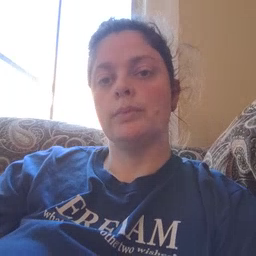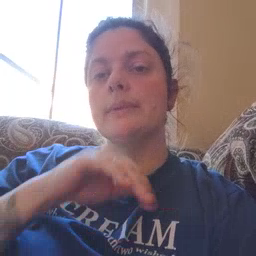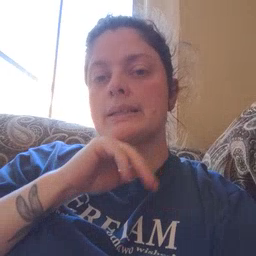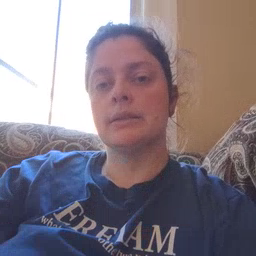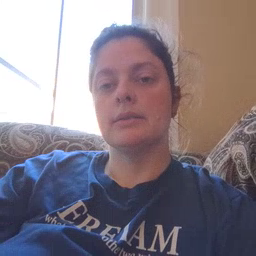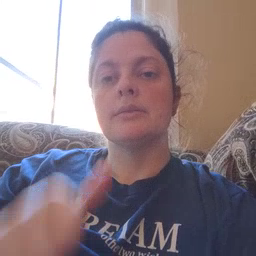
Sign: pig